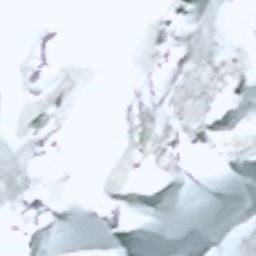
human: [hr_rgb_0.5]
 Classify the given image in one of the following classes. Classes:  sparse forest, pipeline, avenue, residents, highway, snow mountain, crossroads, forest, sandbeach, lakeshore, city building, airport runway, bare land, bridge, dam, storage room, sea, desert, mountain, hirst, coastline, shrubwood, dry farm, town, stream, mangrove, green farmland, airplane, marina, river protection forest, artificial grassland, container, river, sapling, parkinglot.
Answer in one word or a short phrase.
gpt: snow mountain